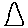
Label: triangle